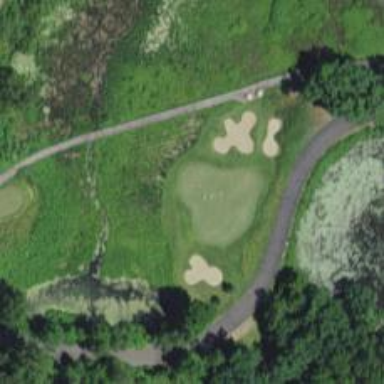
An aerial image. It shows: Golf hole.